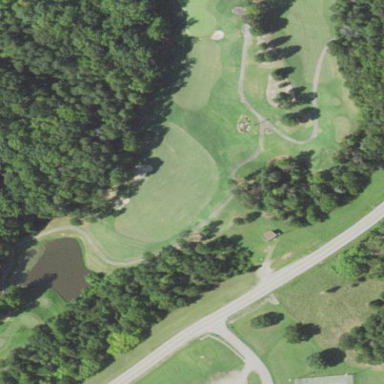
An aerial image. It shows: Golf fairway surrounded by grass.